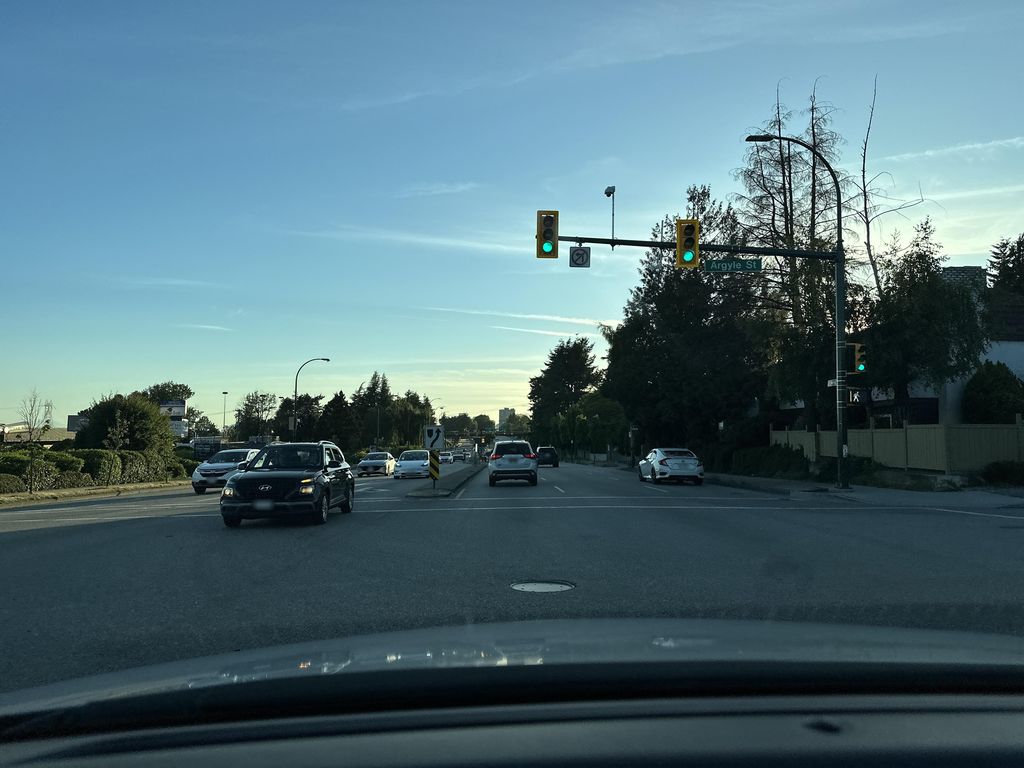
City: vancouver